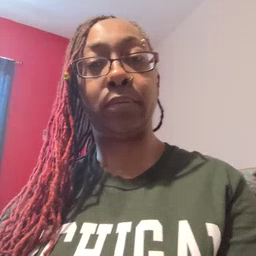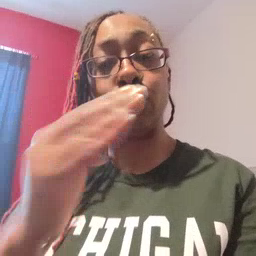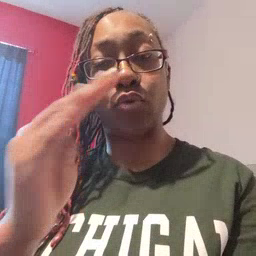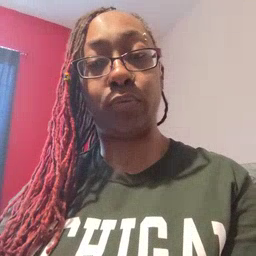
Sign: blue